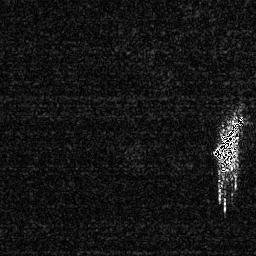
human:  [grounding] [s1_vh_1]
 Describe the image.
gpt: In the satellite image, there is  <ref>1 large ship </ref> <box>[[81, 43, 95, 67, 0]]</box> located at right.